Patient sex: F
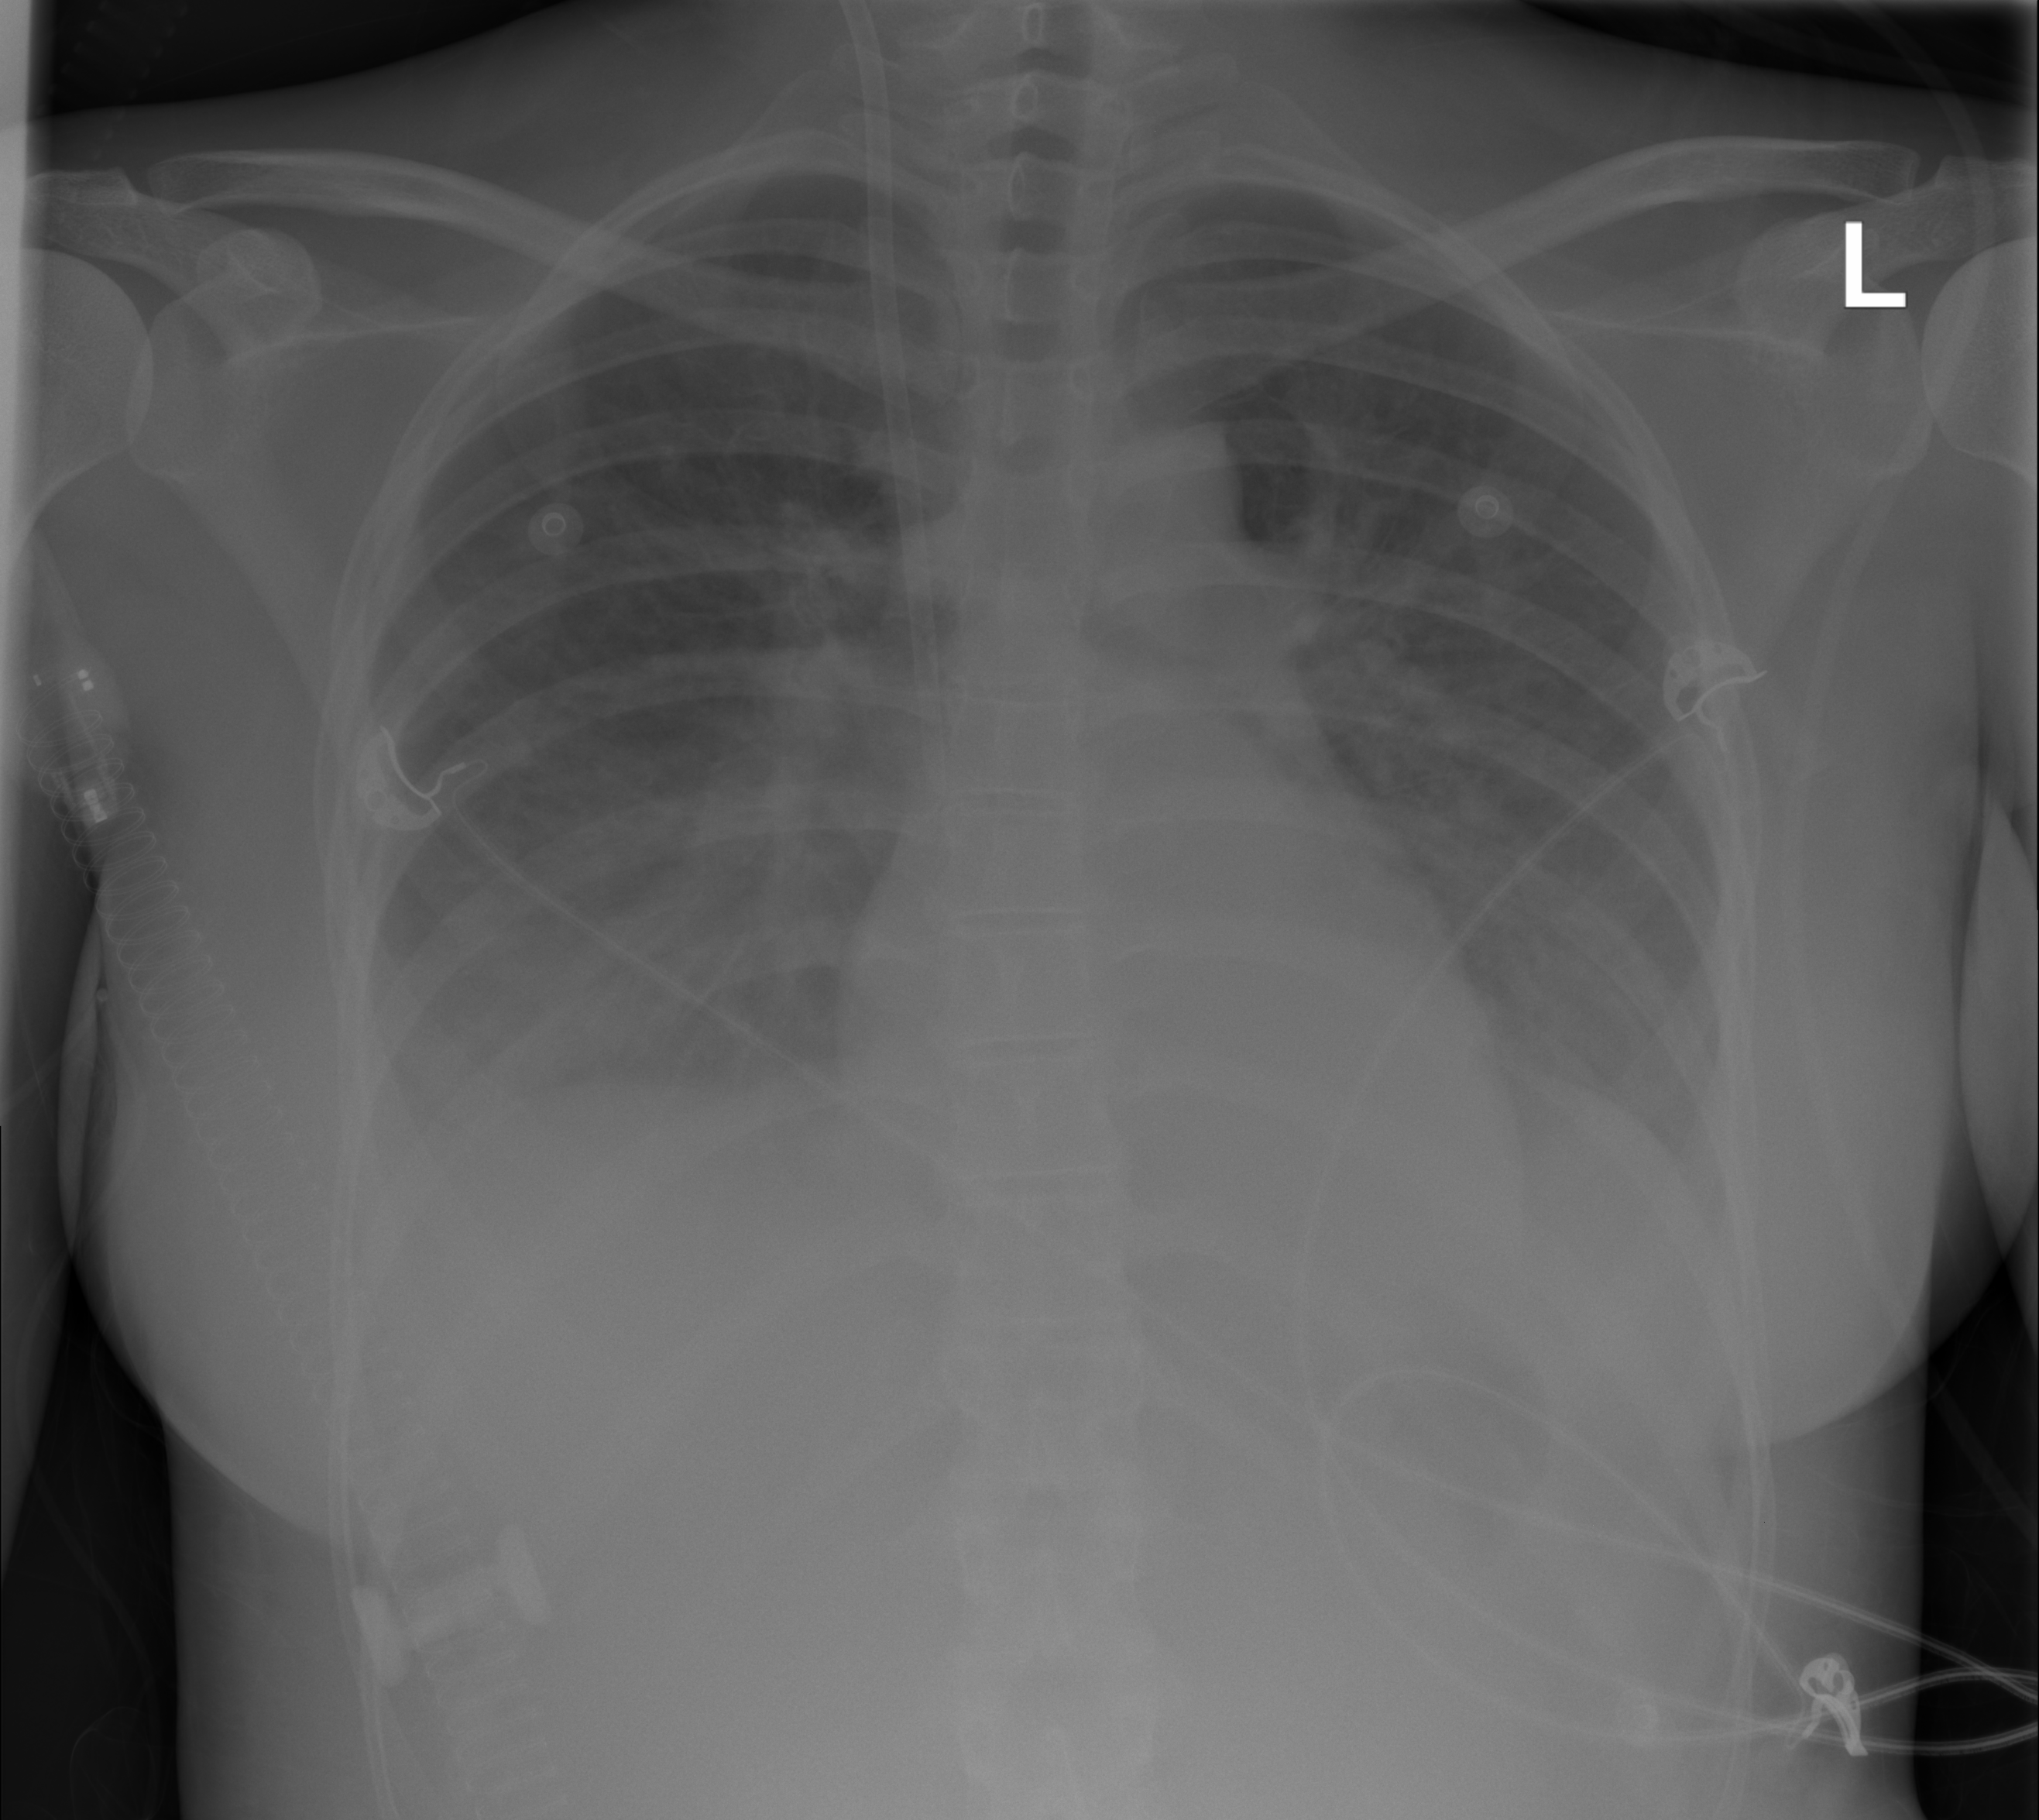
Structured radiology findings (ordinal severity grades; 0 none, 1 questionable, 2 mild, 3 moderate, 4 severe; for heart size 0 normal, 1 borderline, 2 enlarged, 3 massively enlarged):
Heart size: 0
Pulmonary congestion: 0
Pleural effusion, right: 2
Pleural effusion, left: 2
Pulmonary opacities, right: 1
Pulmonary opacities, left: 0
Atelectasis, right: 2
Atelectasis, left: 2